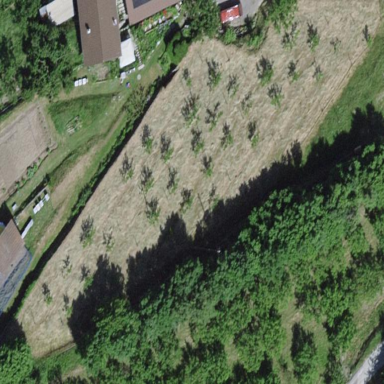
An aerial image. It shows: Orchard.